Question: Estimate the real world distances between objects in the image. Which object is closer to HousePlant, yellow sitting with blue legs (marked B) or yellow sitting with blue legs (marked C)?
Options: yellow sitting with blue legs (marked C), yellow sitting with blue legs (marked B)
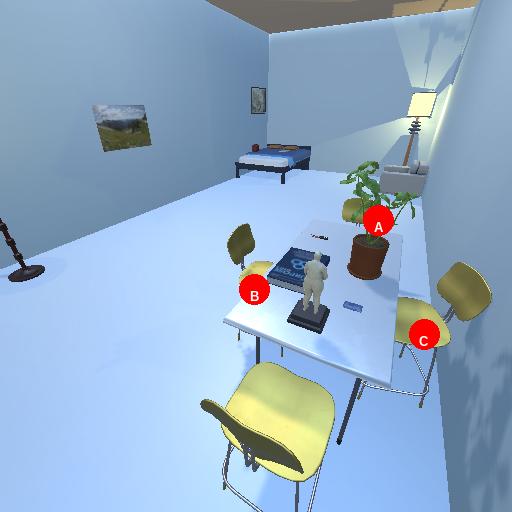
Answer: yellow sitting with blue legs (marked C)